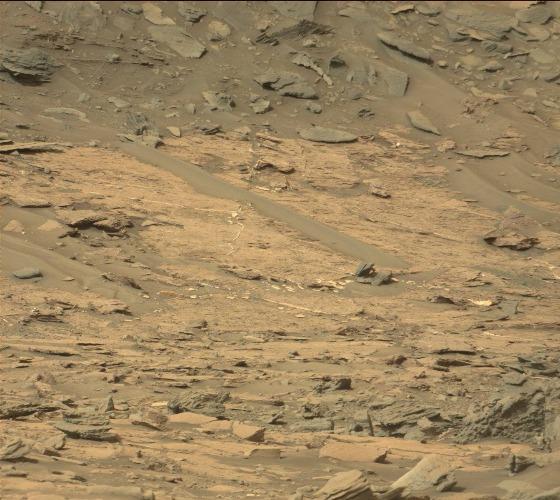
Terrain classes present: Bedrock, Gravel / Sand / Soil, Rock, Shadow